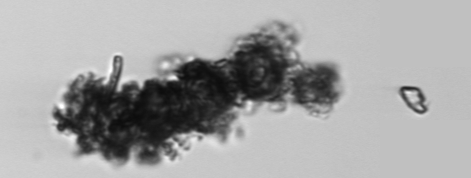
Label: Thalassiosira_TAG_external_detritus